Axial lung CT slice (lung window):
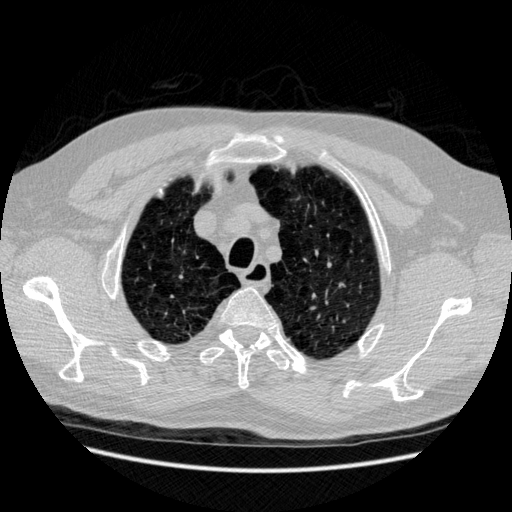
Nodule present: no